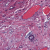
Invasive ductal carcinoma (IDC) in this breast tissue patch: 1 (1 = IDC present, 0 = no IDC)